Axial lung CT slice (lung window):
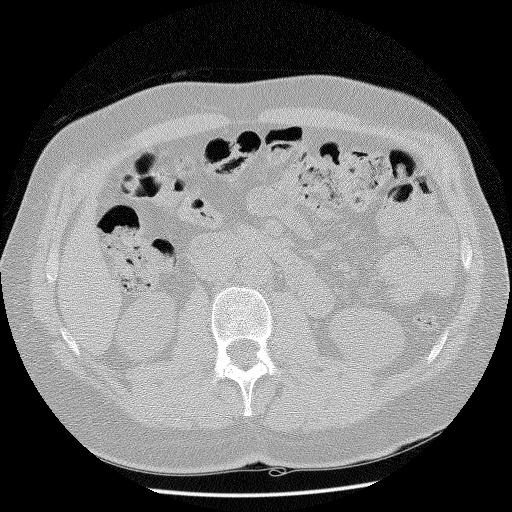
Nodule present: no